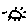
Label: sun